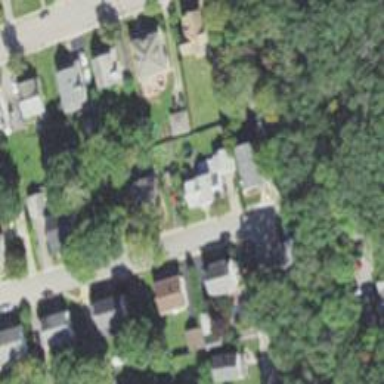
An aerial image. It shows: Residential driveway serving as service road.